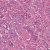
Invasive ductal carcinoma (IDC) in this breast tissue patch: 1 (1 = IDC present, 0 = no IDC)